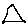
Label: triangle